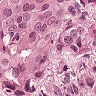
Metastatic tissue present: yes